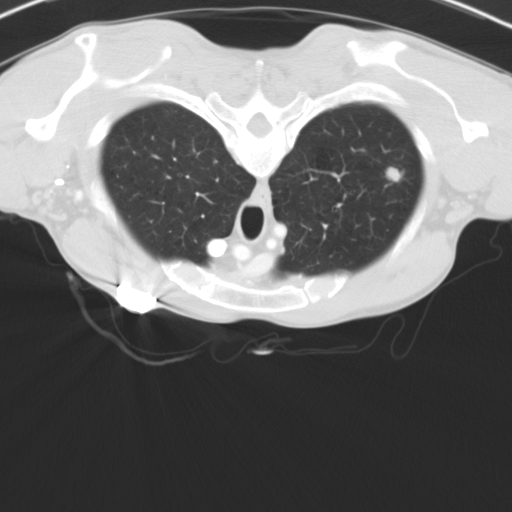
Survival: Long